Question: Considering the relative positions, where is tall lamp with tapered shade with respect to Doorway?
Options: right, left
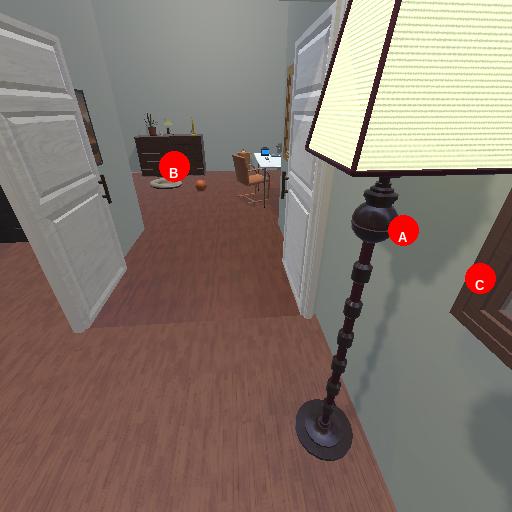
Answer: right